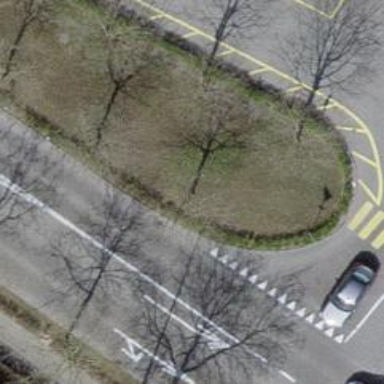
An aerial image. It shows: Urban tree adds touch of nature to the surroundings.